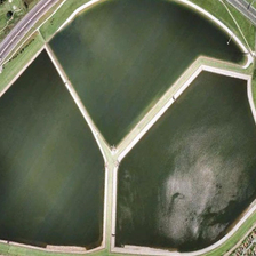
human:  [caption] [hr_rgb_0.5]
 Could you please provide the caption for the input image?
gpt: A large, almost circular pond is divided into three parts.

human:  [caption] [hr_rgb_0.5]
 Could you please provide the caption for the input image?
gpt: Big, almost divided into three parts.

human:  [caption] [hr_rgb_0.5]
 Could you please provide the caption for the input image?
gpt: A big pond is divided into three parts.

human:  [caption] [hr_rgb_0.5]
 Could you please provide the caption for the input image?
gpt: a large pond almost circle is divided into three parts.

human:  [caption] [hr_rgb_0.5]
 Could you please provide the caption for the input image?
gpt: A Nearly circular Great Lake is divided into three parts.